Question:
I've a rails view that outputs the content of a model value in this case agenda.subject
Checking the db the bottom two items are not in the db, I know :id and the blank are but what in my code could cause it to display like this
users/index.html.erb
'''
<div class="row">
<div class="span8">
<%= render 'agendas/agenda_form' %>
<% if @user.agendas.any? %>
<h2>Agendas (<%= @user.agendas.count %>)</h2>
<ol class="agendas">
<%= render @agendas %>
</ol>
<% end %>
</div>
</div>
the _agenda.html.erb partial
<li>
<span class="content"><%= agenda.subject %></span>
<%= link_to 'delete', agenda, method: :delete,
confirm: "You Sure?",
title: agenda.subject %>
</li>
'''
and the users controller
'''
class UsersController < ApplicationController
before_filter :authenticate_user!
def index
@user = current_user
@agenda = current_user.agendas.build if signed_in?
@agendas = current_user.agendas
end
end
'''
.... user_id: 1, created_at: "2012-05-17 15:52:22", updated_at: "2012-05-17 15:52:22">, #] 8
['#<Agenda id: 49, subject: "Ut qui vel eos quia vitae.", due_date: nil, completed: nil, user_id: 1, created_at: "2012-05-17 15:52:22", updated_at: "2012-05-17 15:52:22">, #<Agenda id: 43, subject: "Enim dolorem.", due_date: nil, completed: nil, user_id: 1, created_at: "2012-05-17 15:52:22", updated_at: "2012-05-17 15:52:22">, #<Agenda id: 37, subject: "Rerum architecto est nihil totam.", due_date: nil, completed: nil, user_id: 1, created_at: "2012-05-17 15:52:22", updated_at: "2012-05-17 15:52:22">, #<Agenda id: 31, subject: "Non.", due_date: nil, completed: nil, user_id: 1, created_at: "2012-05-17 15:52:22", updated_at: "2012-05-17 15:52:22">, #<Agenda id: 25, subject: "Libero enim et explicabo.", due_date: nil, completed: nil, user_id: 1, created_at: "2012-05-17 15:52:22", updated_at: "2012-05-17 15:52:22">, #<Agenda id: 19, subject: "Et molestiae et quia saepe quia.", due_date: nil, completed: nil, user_id: 1, created_at: "2012-05-17 15:52:22", updated_at: "2012-05-17 15:52:22">, #<Agenda id: 7, subject: "Eum consectetur iste.", due_date: nil, completed: nil, user_id: 1, created_at: "2012-05-17 15:52:22", updated_at: "2012-05-17 15:52:22">, #<Agenda id: nil, subject: nil, due_date: nil, completed: nil, user_id: 1, created_at: nil, updated_at: nil>] 8'
I excluded the first couple of records they looked normal but its those last 2 that are weird
Output from @agendas.inspect and @agendas.length
I am using faker to create a sample data fro the app, possibly culprit?
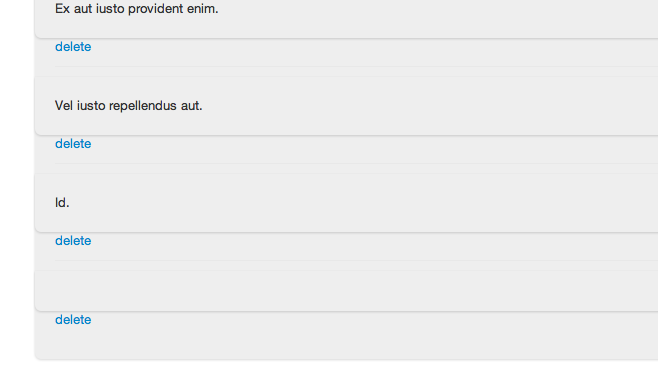
Answer: You're calling
'''
current_user.agendas.build current_user.agendas.build
'''
which will append a blank, unsaved agenda to the list of agendas whenever a signed in used views this page. It's not clear from your question what you do with '@agenda' but you may be better off just setting that to 'Agenda.new'